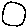
Label: circle